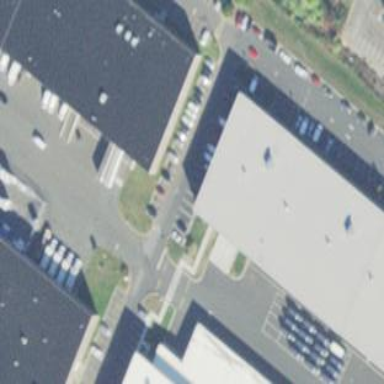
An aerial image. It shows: Parking area with asphalt surface.